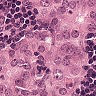
Metastatic tissue present: yes